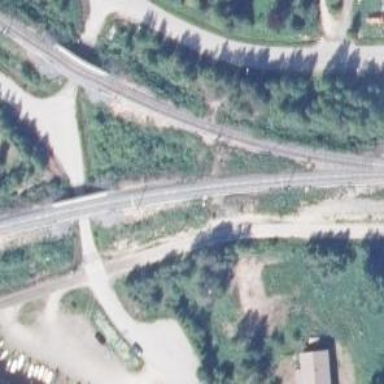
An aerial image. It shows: Railway with continuous electrified contact line.